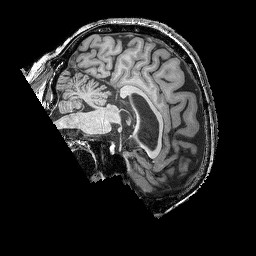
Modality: T1w
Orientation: sagittal
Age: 56
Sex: male
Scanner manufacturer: siemens
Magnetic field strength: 3 T
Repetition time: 2.25 s
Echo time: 0.00411 s